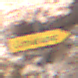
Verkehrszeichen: UmleitungswegweiserRechtsweisend
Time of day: Midday
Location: Outdoor (Urban)
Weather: PartlyCloudy
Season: NotSpecified
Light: Natural